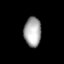
Tissue: prostate
Cell type: Epithelial cells
Senescence score: 0.2429
Nuclear area (px): 499
Mean DAPI intensity: 166.259